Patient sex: F
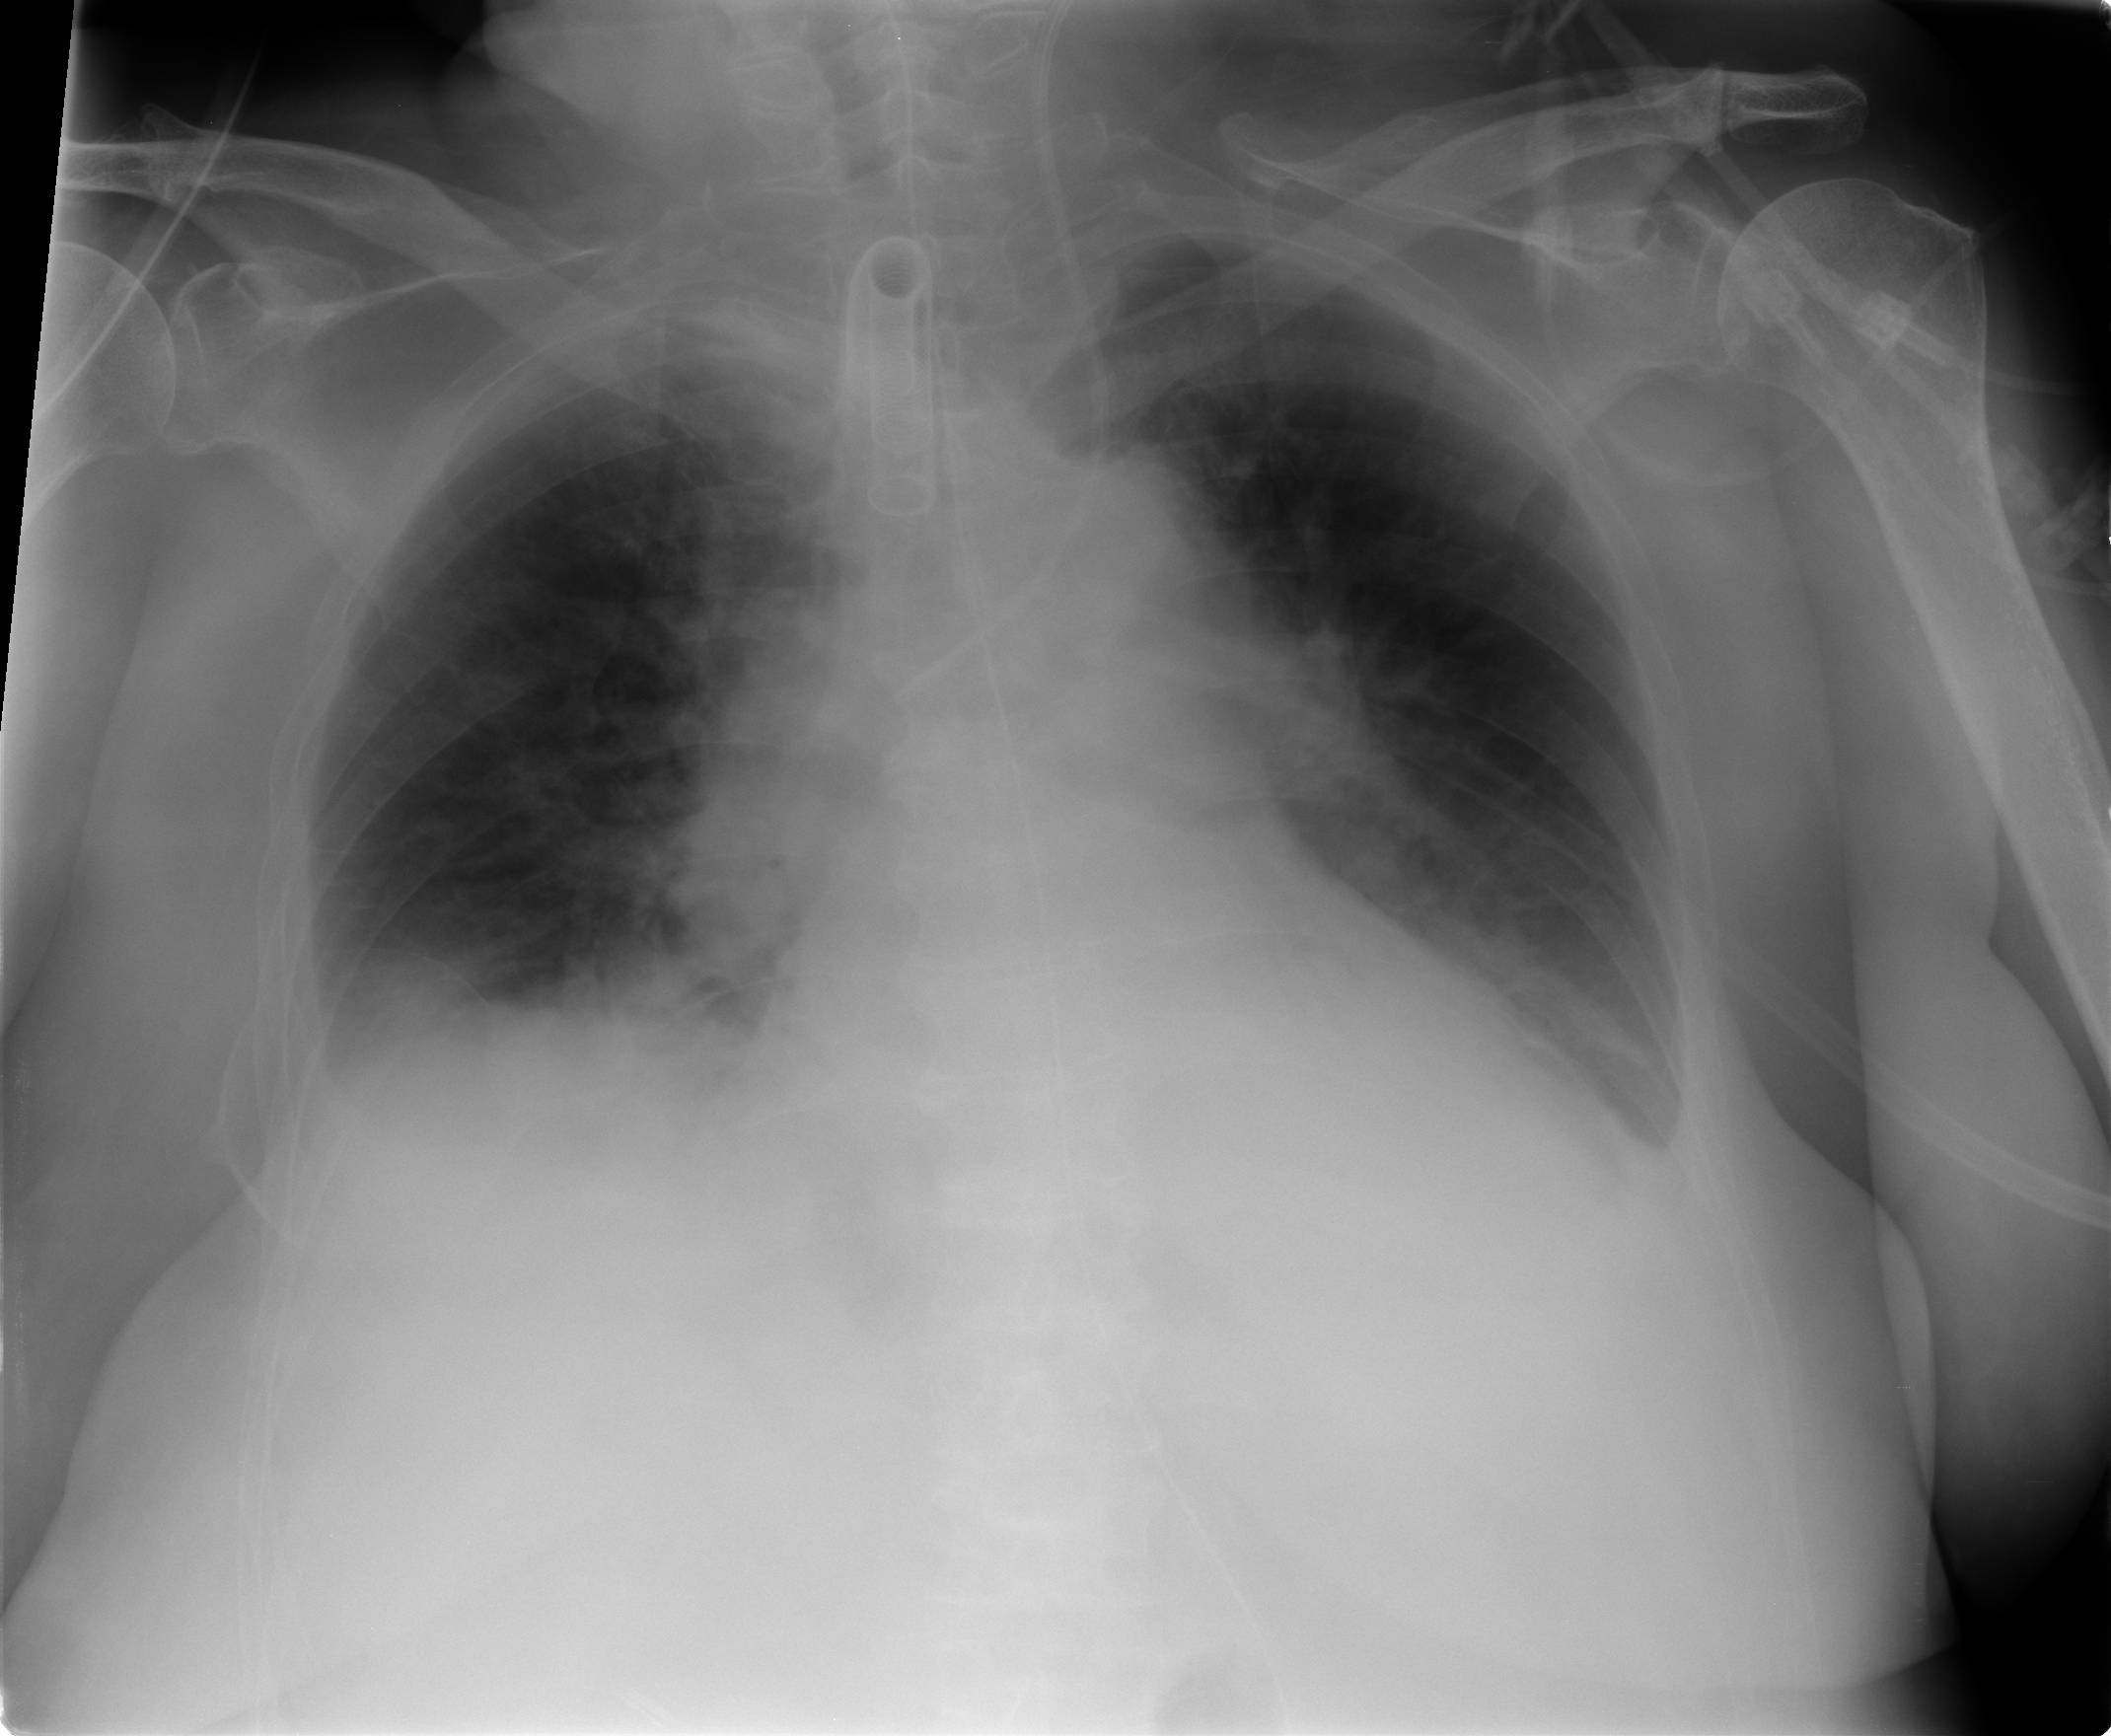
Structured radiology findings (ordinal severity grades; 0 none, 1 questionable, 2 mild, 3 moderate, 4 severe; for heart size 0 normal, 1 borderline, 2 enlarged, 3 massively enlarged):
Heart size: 2
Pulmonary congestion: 3
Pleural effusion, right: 2
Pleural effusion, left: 2
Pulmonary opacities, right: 0
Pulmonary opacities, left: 0
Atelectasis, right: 2
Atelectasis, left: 2